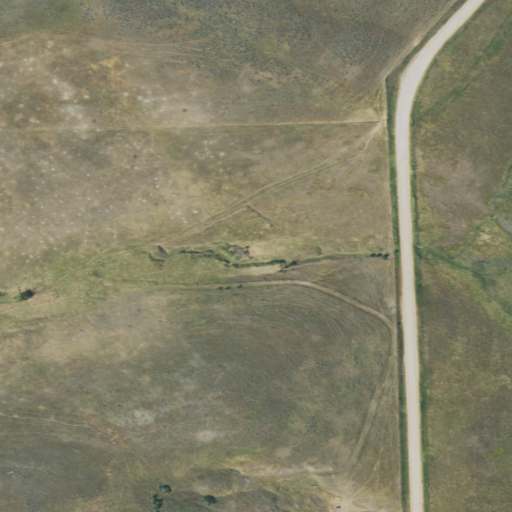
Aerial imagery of valley in Wyoming named Lowe Draw containing shrub and grassland